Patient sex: F
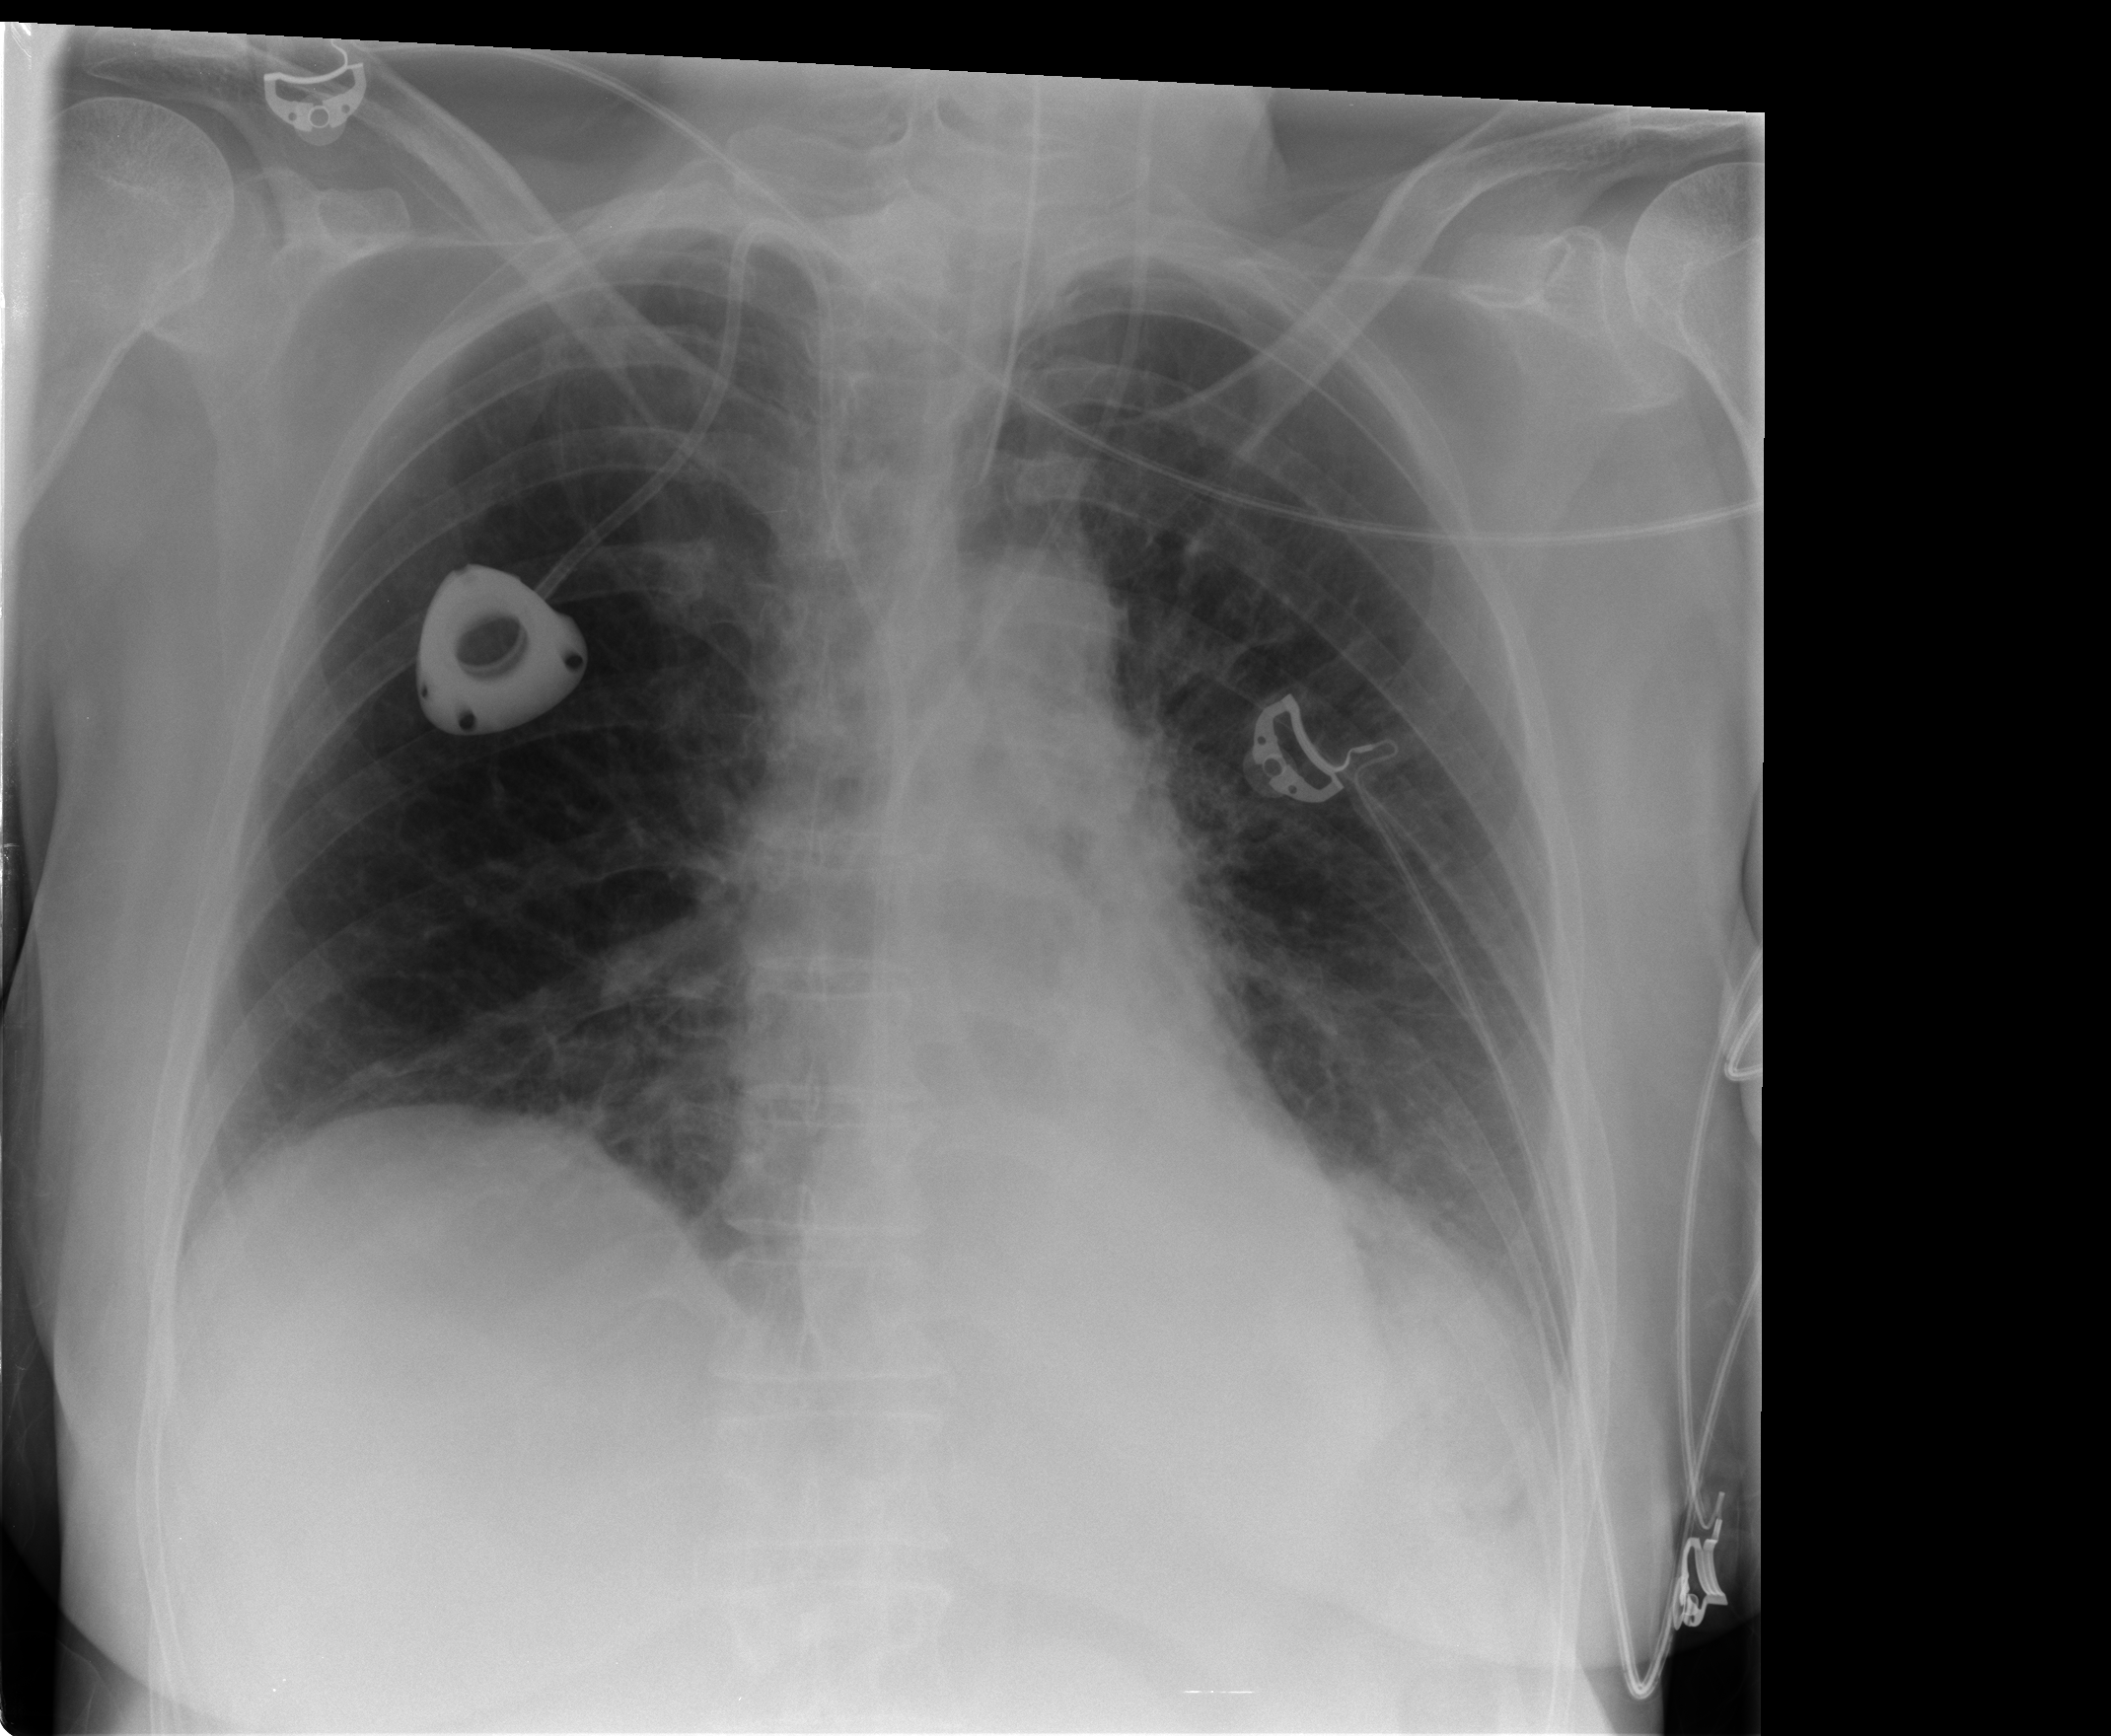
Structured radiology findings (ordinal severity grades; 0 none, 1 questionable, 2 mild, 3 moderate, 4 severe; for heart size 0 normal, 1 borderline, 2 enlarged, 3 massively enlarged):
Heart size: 0
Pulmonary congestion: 0
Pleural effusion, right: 0
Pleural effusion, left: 0
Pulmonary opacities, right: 0
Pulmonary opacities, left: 0
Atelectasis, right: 2
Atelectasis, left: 2